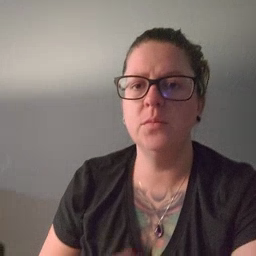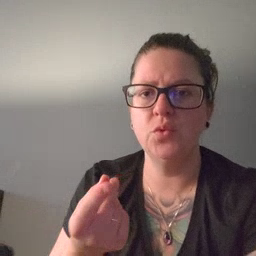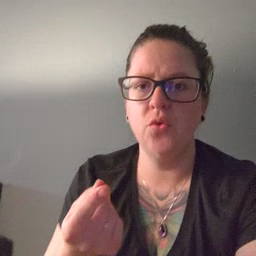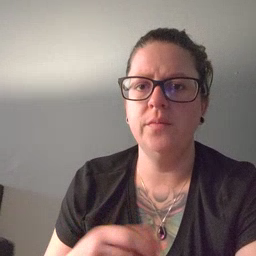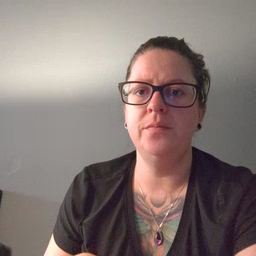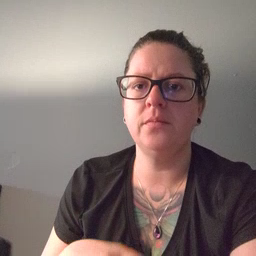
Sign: dog